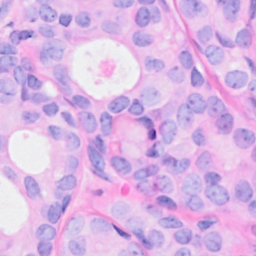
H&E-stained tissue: Breast